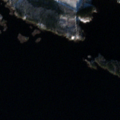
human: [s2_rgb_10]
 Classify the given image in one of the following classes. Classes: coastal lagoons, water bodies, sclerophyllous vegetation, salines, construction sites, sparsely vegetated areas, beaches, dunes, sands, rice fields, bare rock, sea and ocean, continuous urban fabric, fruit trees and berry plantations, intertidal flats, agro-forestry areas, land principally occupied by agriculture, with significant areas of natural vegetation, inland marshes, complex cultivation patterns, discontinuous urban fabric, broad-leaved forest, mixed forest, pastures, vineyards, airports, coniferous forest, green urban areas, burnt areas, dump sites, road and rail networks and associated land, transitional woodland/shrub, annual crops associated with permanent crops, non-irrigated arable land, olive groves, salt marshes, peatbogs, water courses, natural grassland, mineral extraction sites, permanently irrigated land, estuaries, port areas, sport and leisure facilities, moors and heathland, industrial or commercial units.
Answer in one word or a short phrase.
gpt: non-irrigated arable land, mixed forest, water bodies